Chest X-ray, PA view. Patient: 55 years old, sex F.
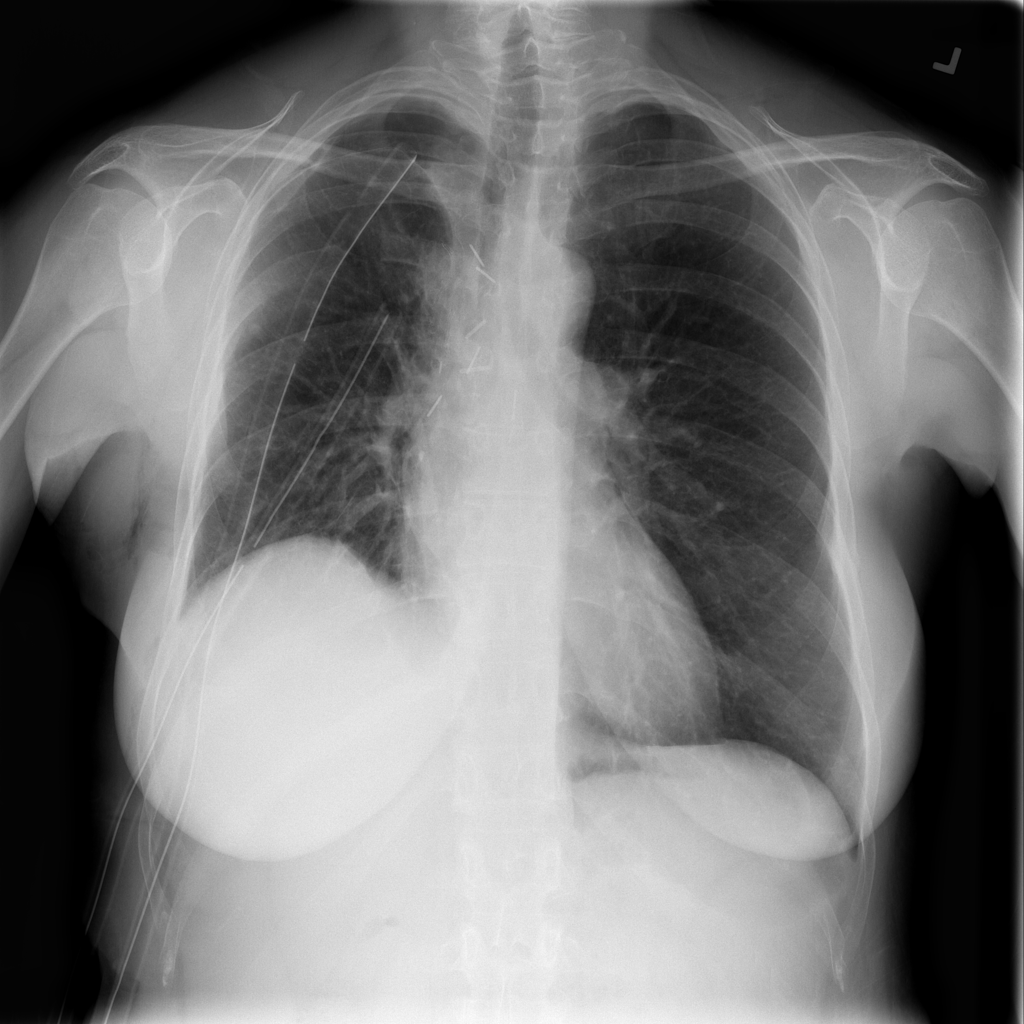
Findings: Pneumothorax